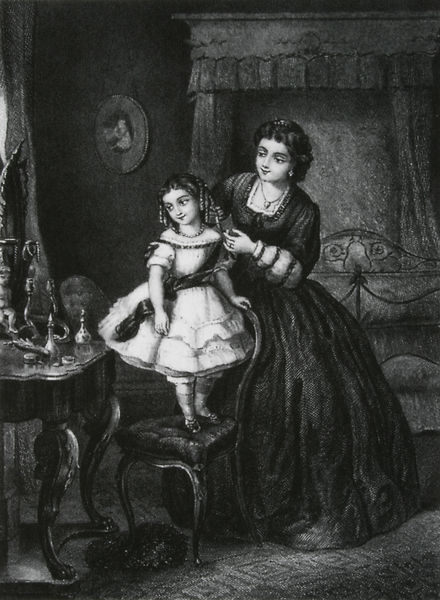
Titel: The First Party
Standort: Washington, D.C.
Institution: Library of Congress
Schlagwörter: dunkel, gemälde, himmel, schatten, weiß, mädchen, blumen, fenster, frankreich, frau, frisur, grau, haar, kleid, kleider, licht, ohrring, raum, schmuck, schwarz, stuhl, tisch, zeichnung, zimmer, dame, muster, rock, teppich, wand, arme, augen, barock, falten, pelz, rahmen, stehen, bild, hände, portrait, porträt, spiegel, tischbein, vorhang, morgen, boden, gewand, haare, interieur, pose, decke, kind, mutter, tochter, hübsch, kontrast, locke, locken, perlen, prinzessin, oval, beine, schärpe, infantin, bein, bilder, düster, parkett, schuhe, zöpfe, kette, graphik, klein, füsse, hocker, schemel, kissen, polster, vorhänge, kerze, bett, schlafzimmer, spiegeln, zofe, metall, bettgestell, ankleiden, foto, flechten, tischbeine, schwarzweiß, hässlich, aqua tinta, kranz, kleidchen, karaffe, frisiertisch, kerzenlicht, parfüm, toilette, stuhlbein, stuhlbeine, baldachin, herrscherin, interieurs, waschtisch, volon, prunk, frisieren, kämmen, kupferstich, behälter, reifrock, himmelbett, fesnter, boudoir, flakons, hinausschauen, ankleide, psieren, baldachim, chippendale, stoppslocken, gouvernante, flacons, kämen, mädhcen, bider, bild rahmen, corhänge, felchten, strumphose, zimmr, 1800, mezzo tinto, acqua tinto, zofr, lkind